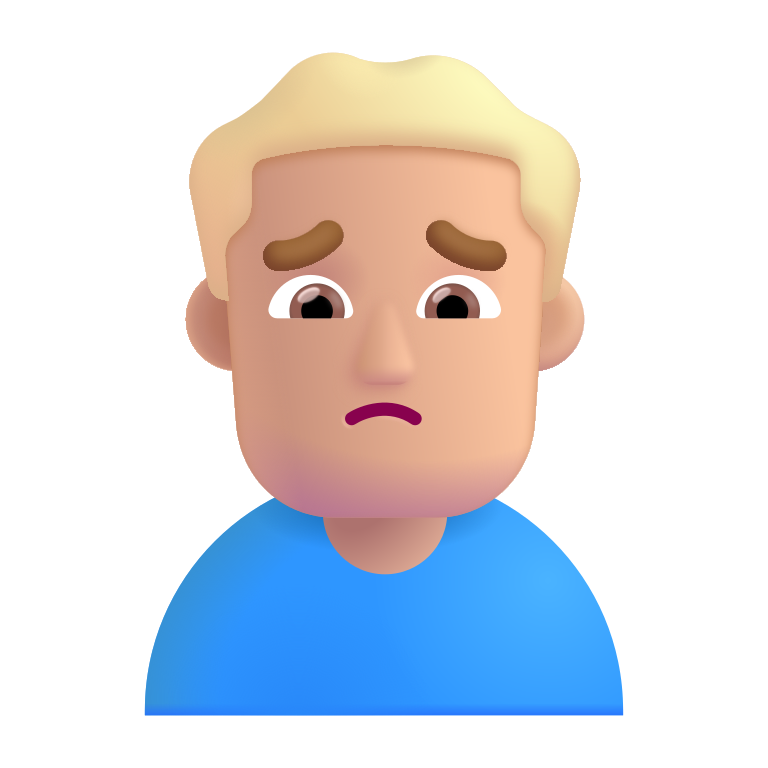
man frowning color  light